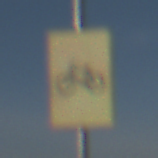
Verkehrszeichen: RadverkehrOhnePfeilsymbol
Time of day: MorningAfternoon
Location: Outdoor (Nature)
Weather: Clear
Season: Winter
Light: Natural